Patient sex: M
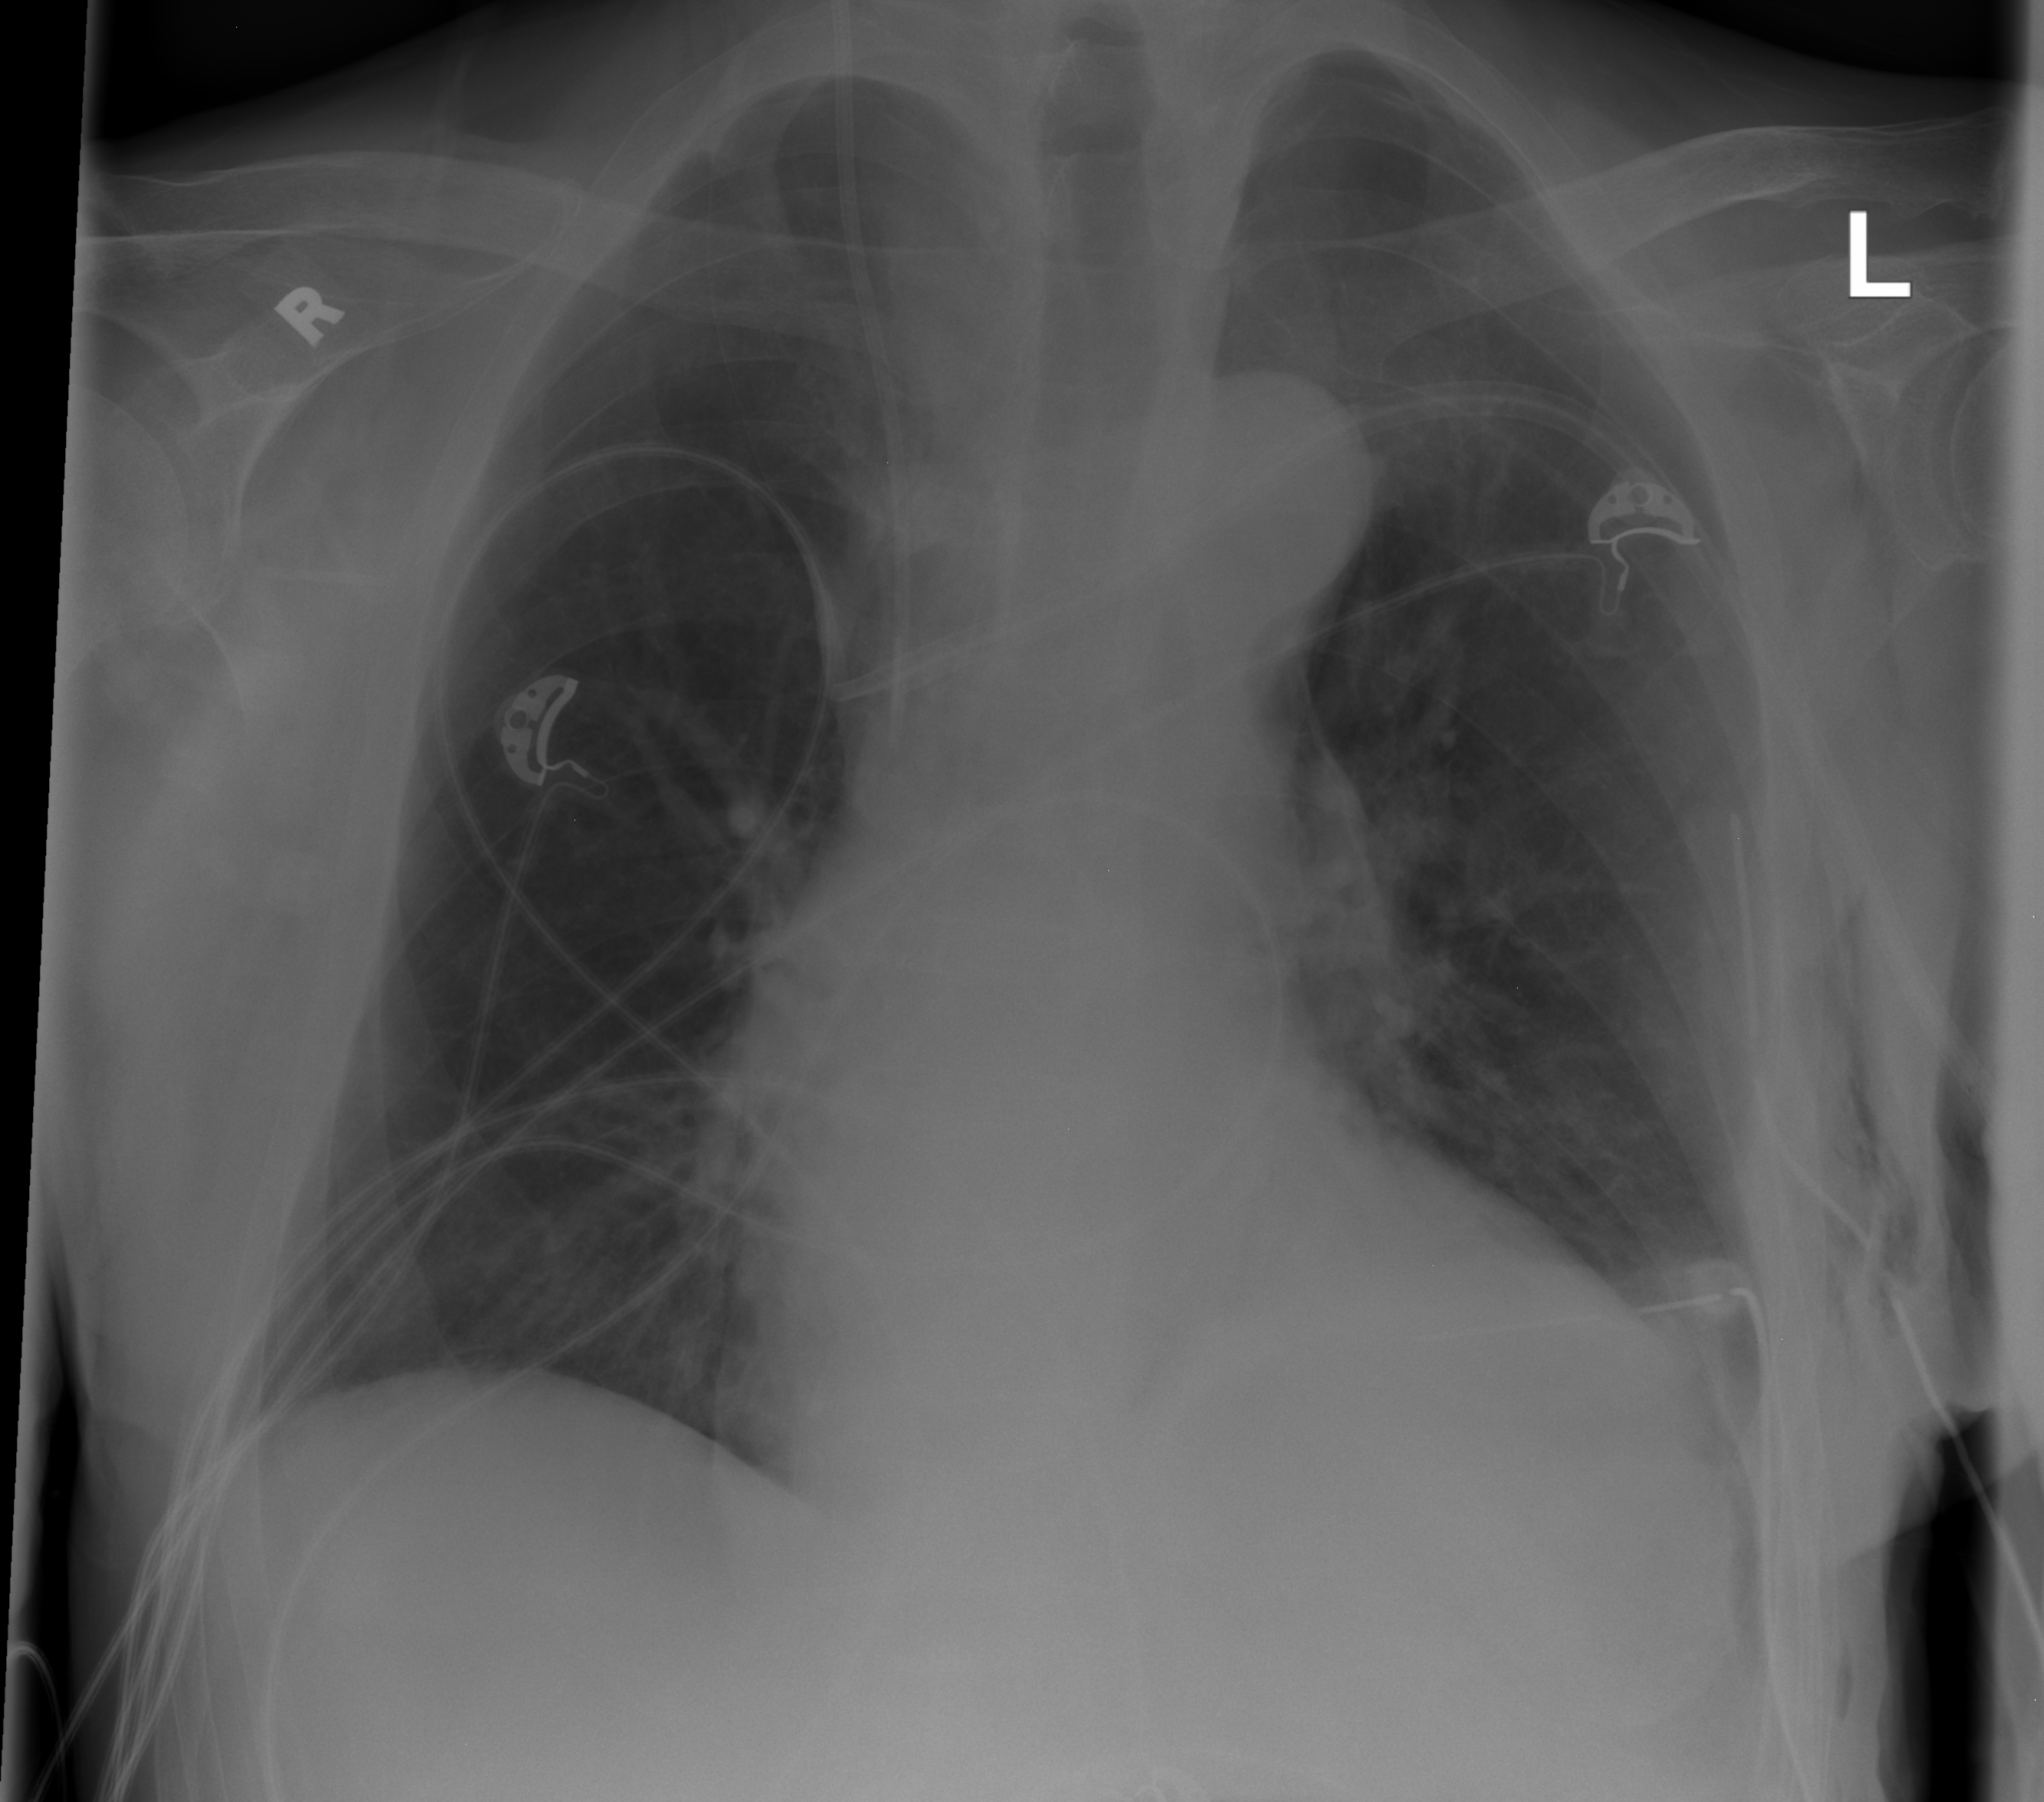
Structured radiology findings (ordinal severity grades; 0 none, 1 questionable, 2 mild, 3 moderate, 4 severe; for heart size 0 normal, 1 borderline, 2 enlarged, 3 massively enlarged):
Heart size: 2
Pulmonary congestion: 2
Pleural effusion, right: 0
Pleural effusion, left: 2
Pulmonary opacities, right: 0
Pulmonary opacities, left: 0
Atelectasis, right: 0
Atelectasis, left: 2